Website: crate-barrel
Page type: customer-info-address
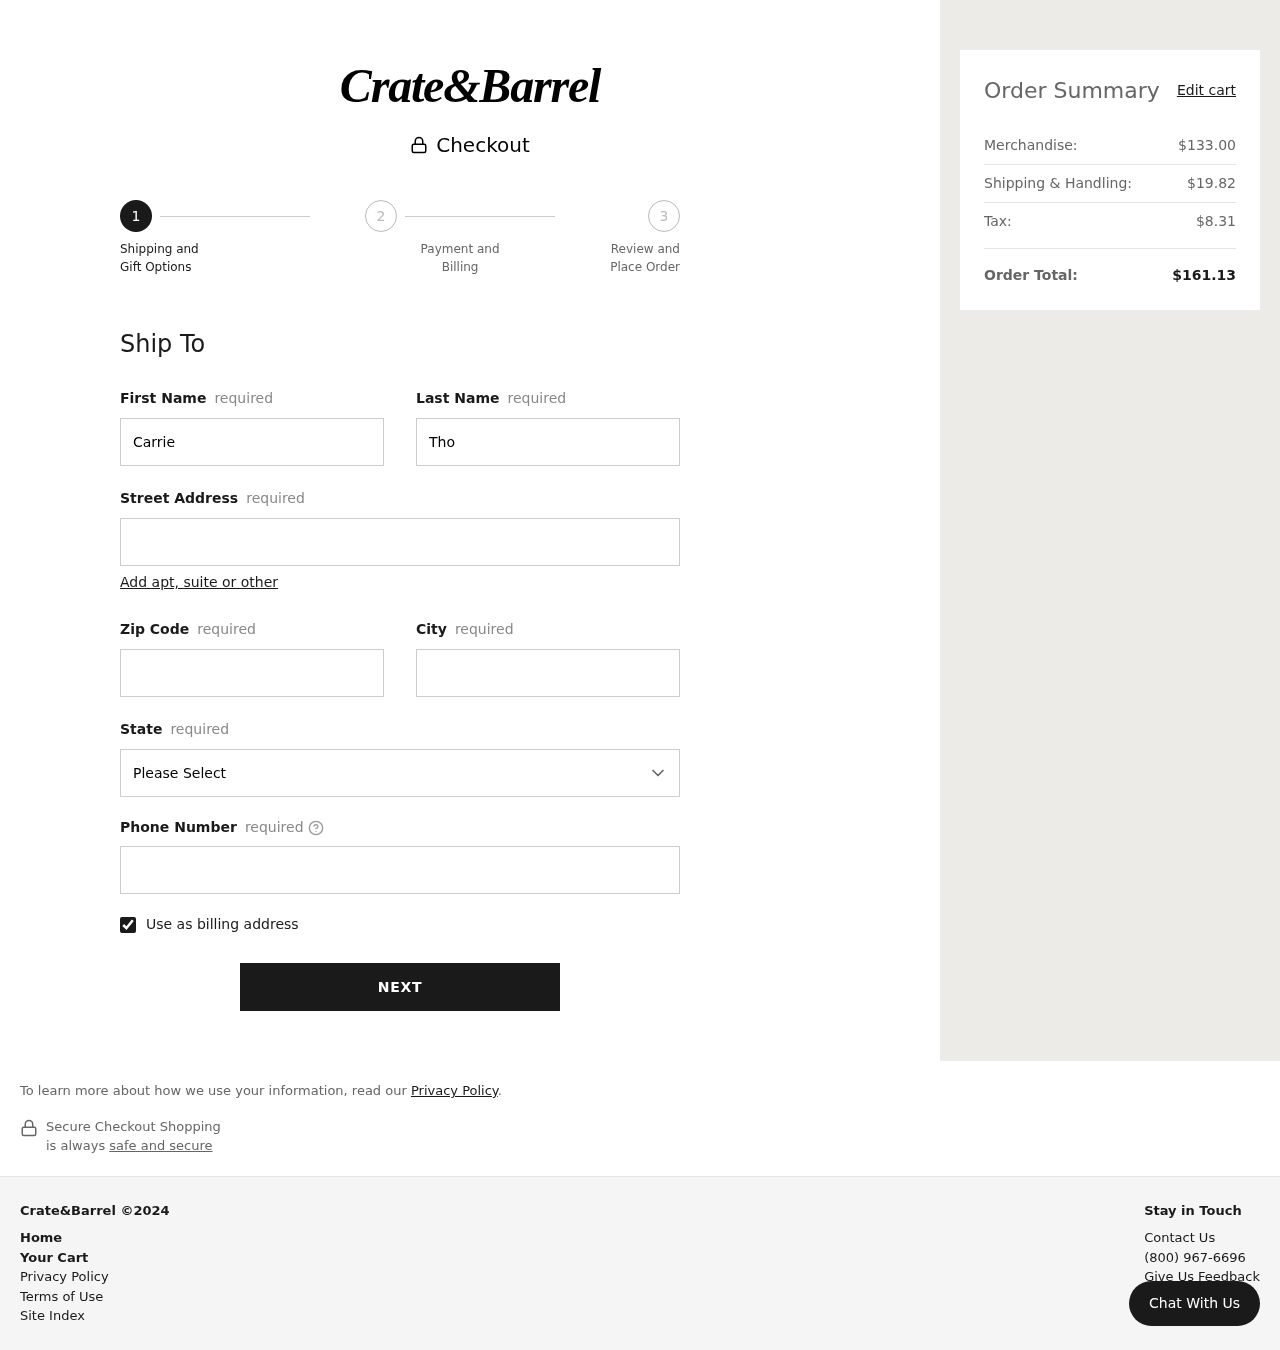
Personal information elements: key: PII_CITY
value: Bryanbury
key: PII_FIRSTNAME
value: Carrie
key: PII_LASTNAME
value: Thomas
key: PII_PHONE
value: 3742668705
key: PII_POSTCODE
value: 53790
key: PII_STATE
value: New Jersey
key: PII_STREET
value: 190 Amanda Knolls Suite 513
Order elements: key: ORDER_SUBTOTAL
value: $133.00
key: ORDER_SHIPPING_COST
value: $19.82
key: ORDER_TAX
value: $8.31
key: ORDER_TOTAL
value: $161.13